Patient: sex M, age 48
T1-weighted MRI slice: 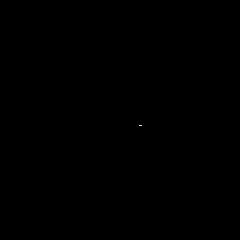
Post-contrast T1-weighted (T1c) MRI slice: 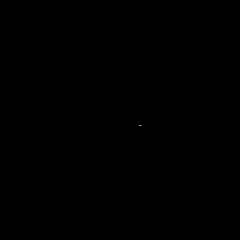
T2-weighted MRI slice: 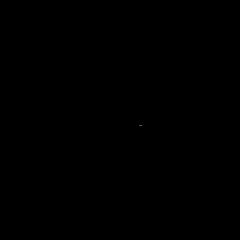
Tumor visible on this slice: no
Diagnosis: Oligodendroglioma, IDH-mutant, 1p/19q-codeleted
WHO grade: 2